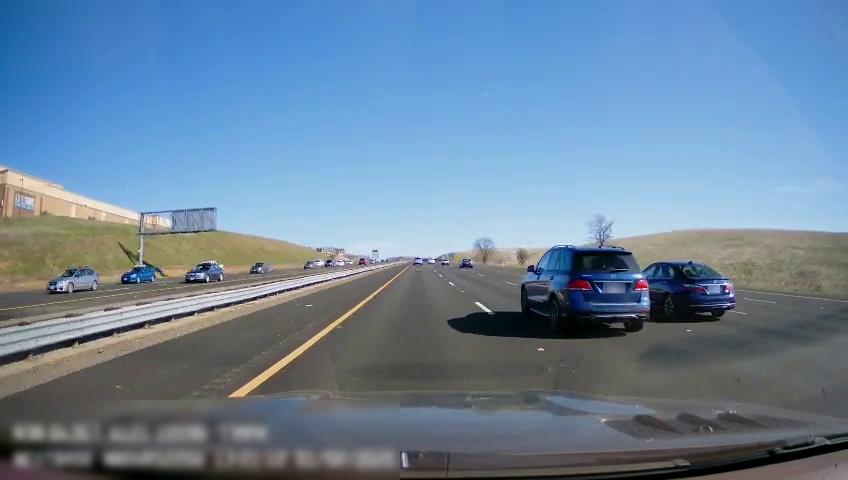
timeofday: Day
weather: Sunny
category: Drivable Space
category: Drivable Space
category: Vehicles | Car
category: Vehicles | Car
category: Vehicles | SUV
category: Vehicles | SUV
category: Vehicles | Car
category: Vehicles | Car
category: Vehicles | Truck
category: Vehicles | Car
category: Vehicles | Car
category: Vehicles | Car
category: Lanes | Current Lane
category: Lanes | Current Lane
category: Lanes | Alternate Lane
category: Lanes | Alternate Lane
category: Lanes | Alternate Lane
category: Lanes | Alternate Lane
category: Lanes | Opposite Lane
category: Lanes | Opposite Lane
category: Lanes | Opposite Lane